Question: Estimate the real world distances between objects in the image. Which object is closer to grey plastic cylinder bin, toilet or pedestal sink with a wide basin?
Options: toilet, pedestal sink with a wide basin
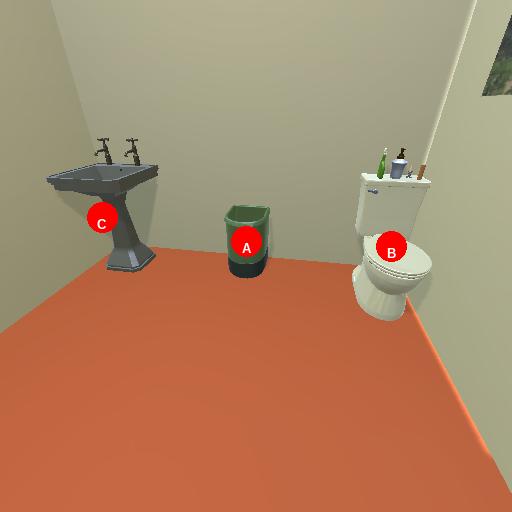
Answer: toilet